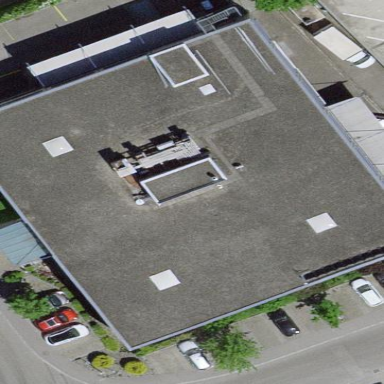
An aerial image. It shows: Industrial building.